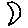
Label: moon